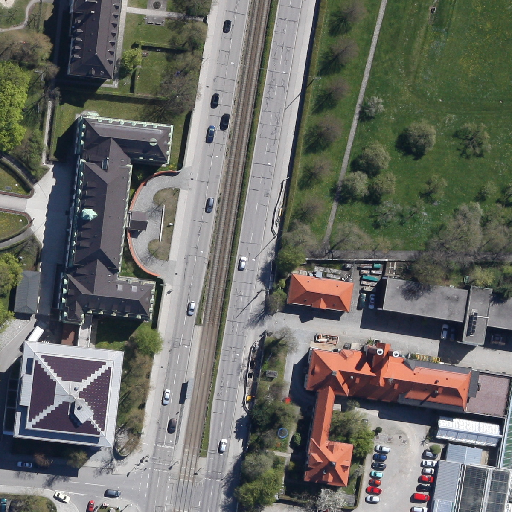
Referring expression: car in the parking area